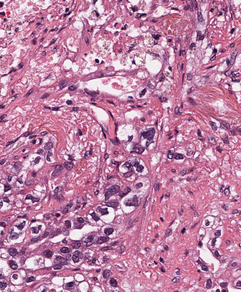
Tumor epithelial tissue: yes
Tumor-associated stroma tissue: yes
Normal tissue: no